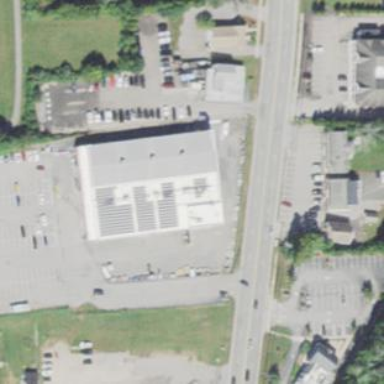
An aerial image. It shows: Retail building housing hardware shop.